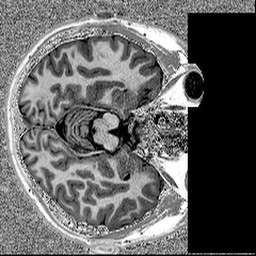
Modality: MP2RAGE
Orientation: axial
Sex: male